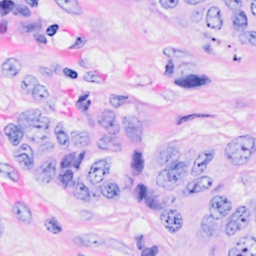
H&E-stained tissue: Breast